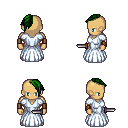
a pixel art fantasy rpg character, male body template, human, tanned skin, underdress, teal pants, green long mohawk hairstyle, leather bracers, black slippers, dagger, four views (front, back, left, right), 2x2 character sprite sheet, small pixel art, hard edges, no anti-aliasing